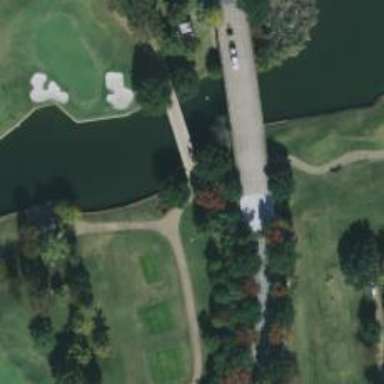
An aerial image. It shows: Service road used as golf cart path.